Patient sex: M
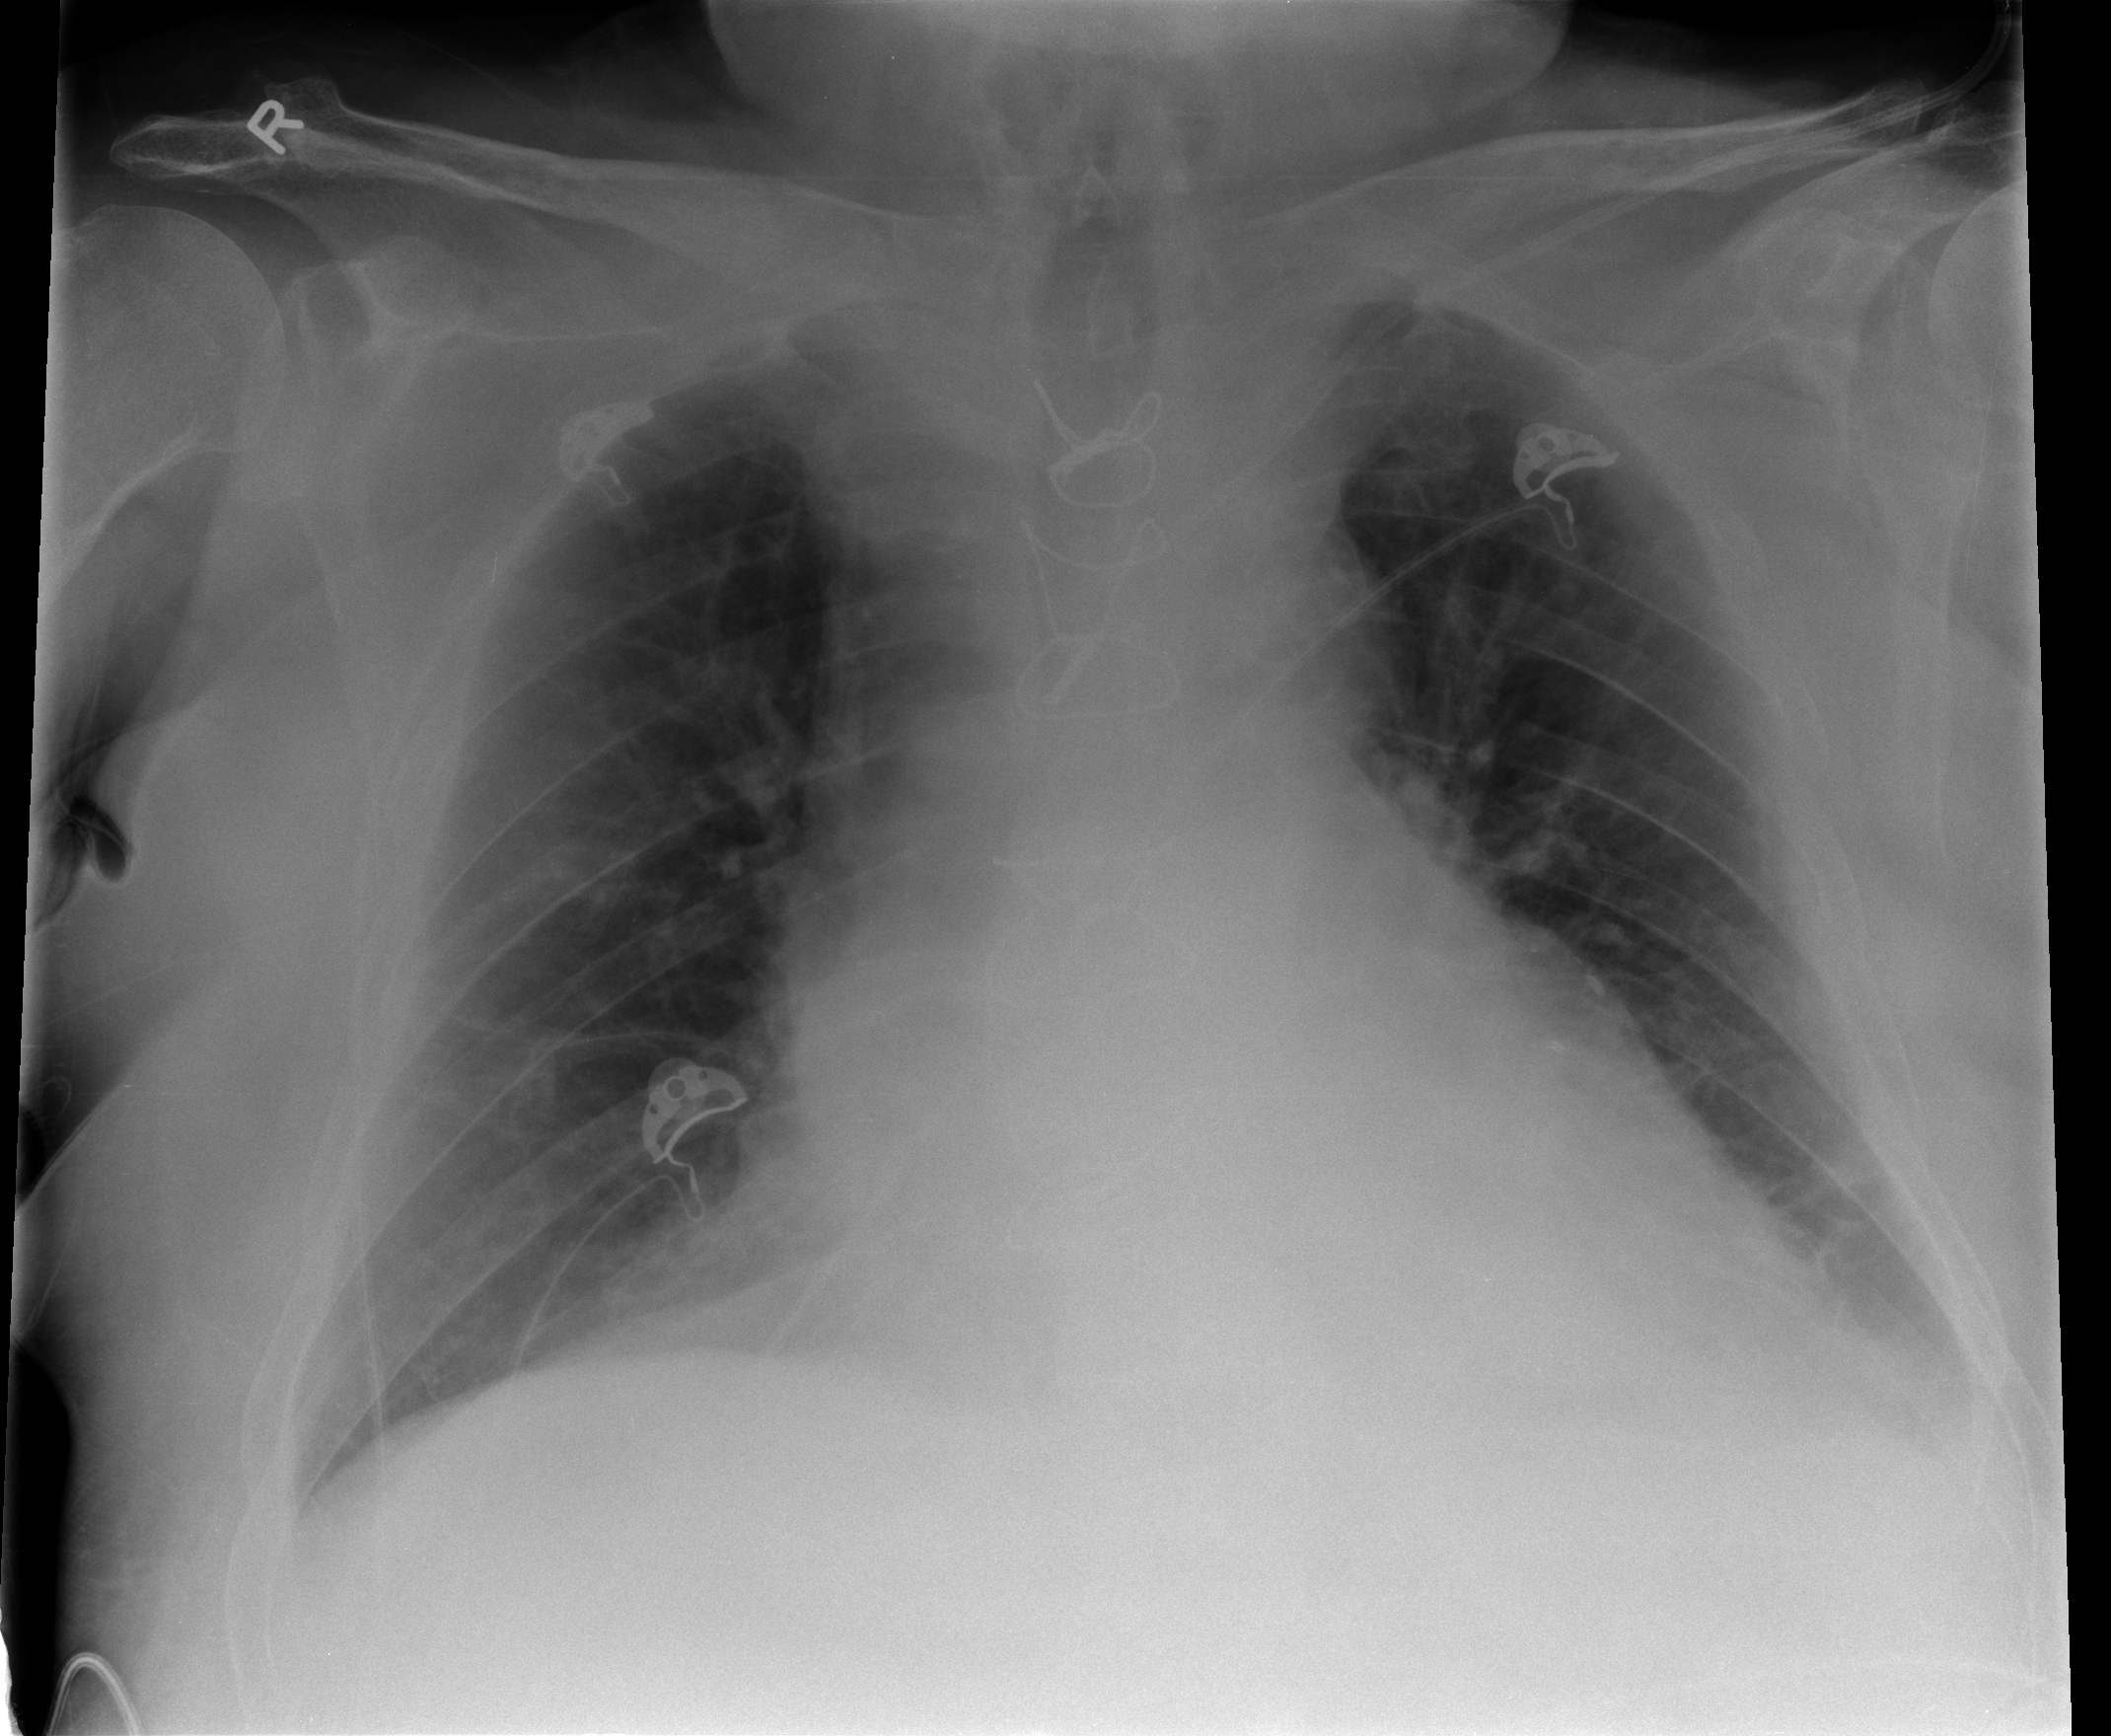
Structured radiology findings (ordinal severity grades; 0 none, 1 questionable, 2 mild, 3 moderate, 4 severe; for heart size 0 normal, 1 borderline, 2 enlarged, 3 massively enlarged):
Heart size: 3
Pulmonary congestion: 2
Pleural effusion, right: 1
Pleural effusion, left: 1
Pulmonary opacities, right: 0
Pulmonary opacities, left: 0
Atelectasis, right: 2
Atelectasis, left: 2